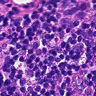
Metastatic tissue present: no